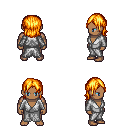
a pixel art fantasy rpg character, male body template, human, dark skin, white robe, metal pants, light blonde long bangs hairstyle, four views (front, back, left, right), 2x2 character sprite sheet, small pixel art, hard edges, no anti-aliasing